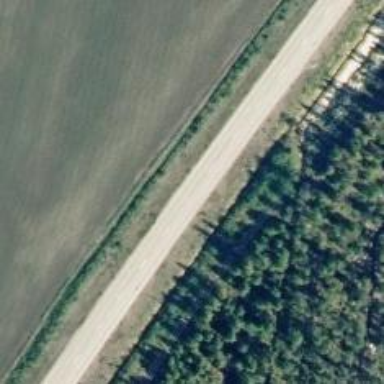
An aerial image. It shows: Asphalt road classified as primary highway.